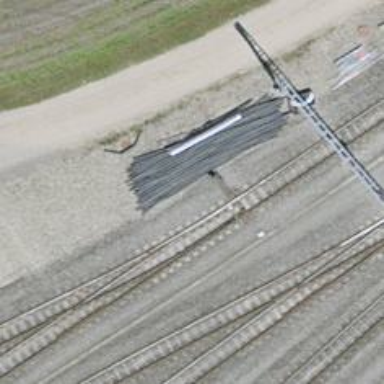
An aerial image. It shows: Narrow-gauge railway yard with electrified tracks featuring contact line.